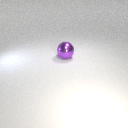
large purple metal sphere